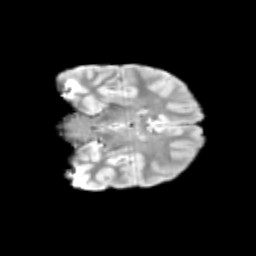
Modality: T2w
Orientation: coronal
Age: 11
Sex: male
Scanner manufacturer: siemens
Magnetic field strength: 3 T
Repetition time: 3.8 s
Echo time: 0.07 s